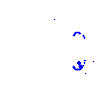
Particle: kaon